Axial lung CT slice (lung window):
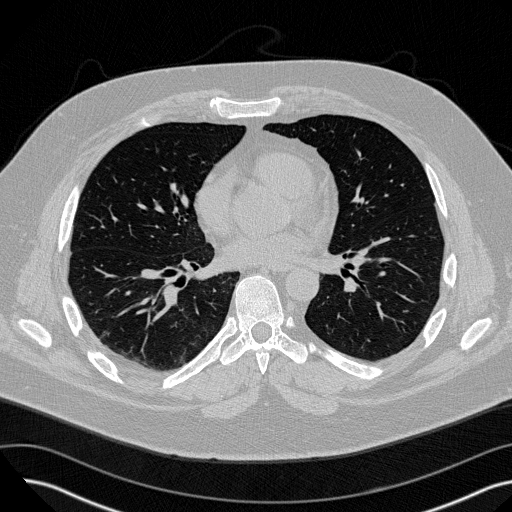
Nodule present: no